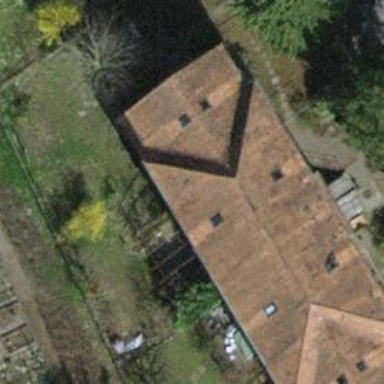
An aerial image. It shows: Gabled roof house.